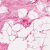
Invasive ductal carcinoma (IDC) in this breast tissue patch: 0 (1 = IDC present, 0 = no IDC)